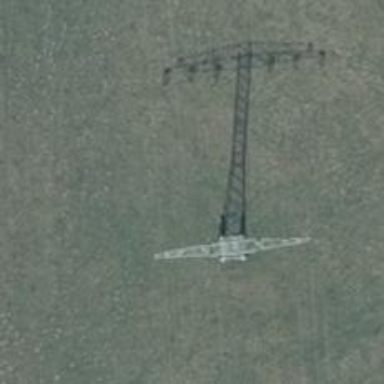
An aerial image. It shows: Power line is depicted.